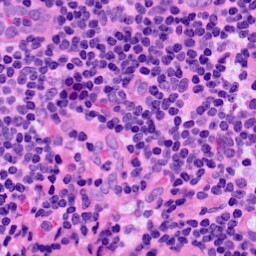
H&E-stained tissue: LymphNode